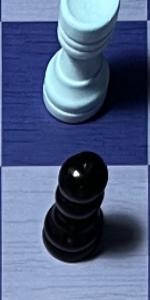
Label: Pawn_Black